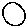
Label: circle